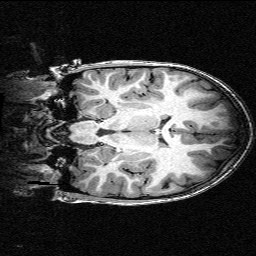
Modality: T1w
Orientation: coronal
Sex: female
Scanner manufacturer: siemens
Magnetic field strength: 3 T
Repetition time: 2.3 s
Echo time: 0.00336 s